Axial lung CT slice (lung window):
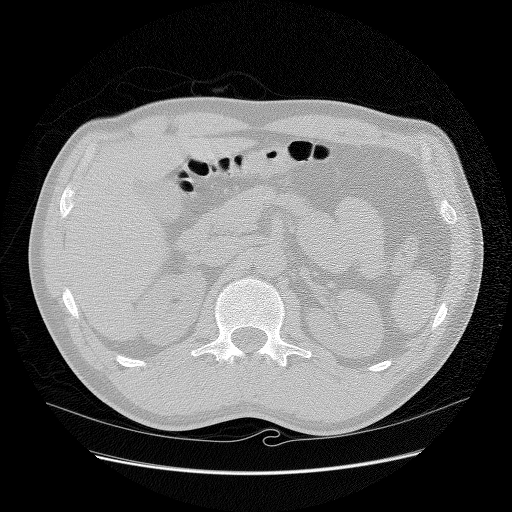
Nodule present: no